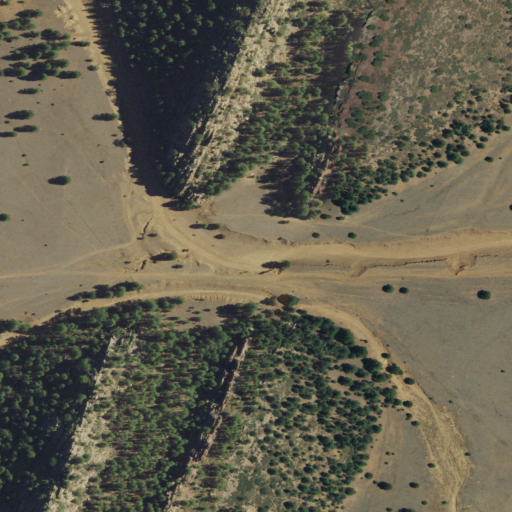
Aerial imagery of gap in New Mexico named Puerto del Venado Alazán containing evergreen forest, shrub, open development, and grassland